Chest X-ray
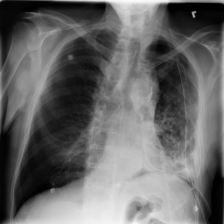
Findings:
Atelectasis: positive
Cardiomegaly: negative
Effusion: negative
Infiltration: positive
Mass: negative
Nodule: negative
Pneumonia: negative
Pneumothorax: negative
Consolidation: negative
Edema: negative
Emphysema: negative
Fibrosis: negative
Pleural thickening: negative
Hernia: negative